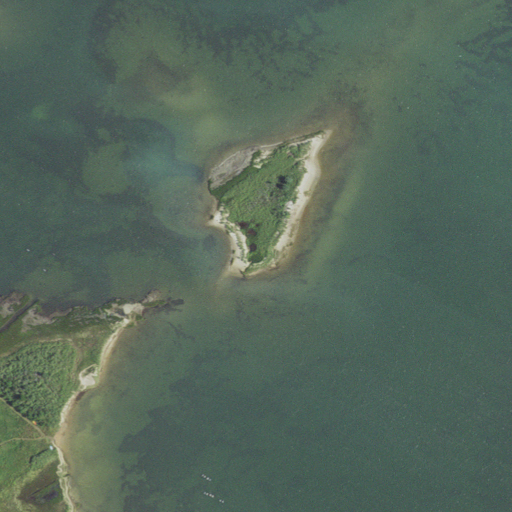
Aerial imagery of island in Massachusetts named Gravel Island containing open water, herbaceous wetlands, grassland, and barren land